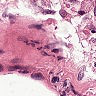
Metastatic tissue present: no